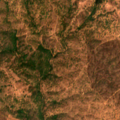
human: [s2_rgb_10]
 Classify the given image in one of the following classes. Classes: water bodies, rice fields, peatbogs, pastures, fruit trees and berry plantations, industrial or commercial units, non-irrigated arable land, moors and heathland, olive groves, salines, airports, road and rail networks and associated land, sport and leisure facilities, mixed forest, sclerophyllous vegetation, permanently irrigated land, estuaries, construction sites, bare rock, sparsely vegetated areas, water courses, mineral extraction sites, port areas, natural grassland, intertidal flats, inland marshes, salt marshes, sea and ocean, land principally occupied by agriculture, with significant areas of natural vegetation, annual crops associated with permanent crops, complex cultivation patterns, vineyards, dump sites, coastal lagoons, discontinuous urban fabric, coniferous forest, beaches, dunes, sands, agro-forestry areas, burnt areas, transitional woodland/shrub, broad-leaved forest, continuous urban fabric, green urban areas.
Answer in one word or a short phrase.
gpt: agro-forestry areas, broad-leaved forest